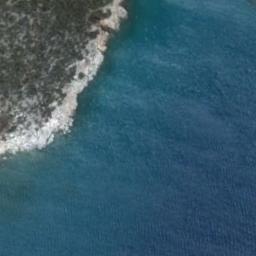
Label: beach